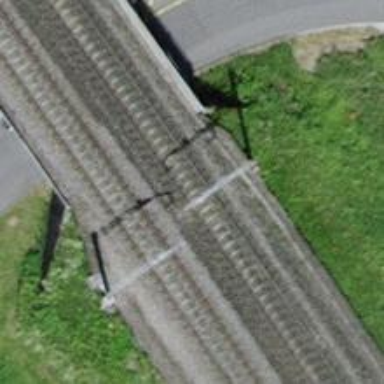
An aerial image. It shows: Railway bridge with electrified contact lines.